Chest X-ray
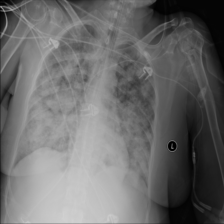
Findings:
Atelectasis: negative
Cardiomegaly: negative
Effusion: negative
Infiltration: positive
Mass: negative
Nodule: positive
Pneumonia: negative
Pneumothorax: negative
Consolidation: negative
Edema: negative
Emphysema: negative
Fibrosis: negative
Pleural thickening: negative
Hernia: negative